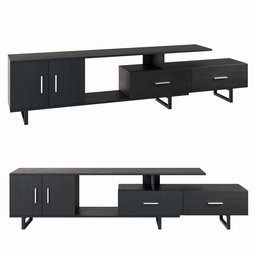
Label: furniture